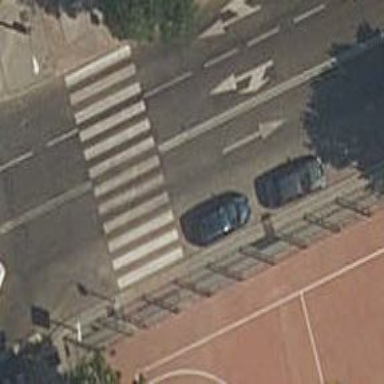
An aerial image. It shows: Uncontrolled crossing on the road.